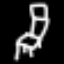
Label: chair